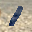
Label: 1